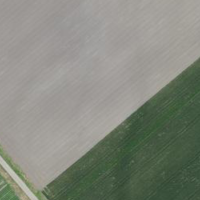
EUNIS habitat code: 52
Species observed at this site:
Numenius arquata
Corvus corone
Actitis hypoleucos
Turdus philomelos
Emberiza citrinella
Anthus spinoletta
Dendrocopos major
Turdus viscivorus
Aegithalos caudatus
Buteo buteo
Gallinago gallinago
Turdus iliacus
Larus cachinnans
Spinus spinus
Chroicocephalus ridibundus
Phylloscopus collybita
Luscinia megarhynchos
Larus michahellis
Alauda arvensis
Ardea alba
Cuculus canorus
Tringa glareola
Pica pica
Falco tinnunculus
Picus viridis
Acrocephalus scirpaceus
Tringa nebularia
Tringa ochropus
Cyanistes caeruleus
Riparia riparia
Sturnus vulgaris
Larus canus
Acrocephalus palustris
Corvus frugilegus
Vanellus gregarius
Fringilla coelebs
Passer montanus
Calidris alpina
Columba palumbus
Parus major
Hirundo rustica
Milvus migrans
Milvus milvus
Turdus pilaris
Oriolus oriolus
Calidris pugnax
Numenius phaeopus
Coccothraustes coccothraustes
Ichthyaetus melanocephalus
Motacilla alba
Delichon urbicum